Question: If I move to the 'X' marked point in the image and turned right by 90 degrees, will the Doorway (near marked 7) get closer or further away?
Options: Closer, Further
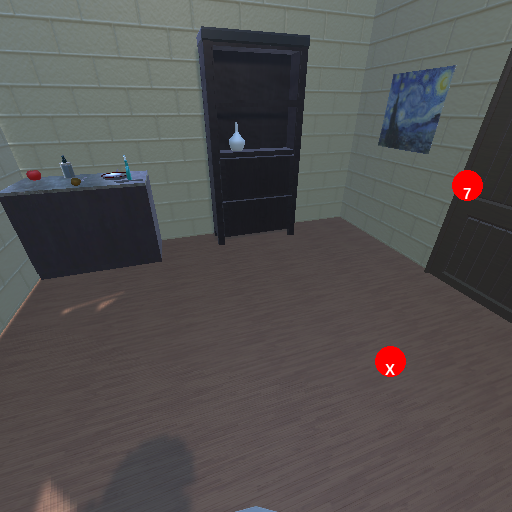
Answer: Closer